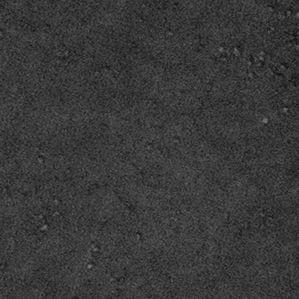
Label: frost